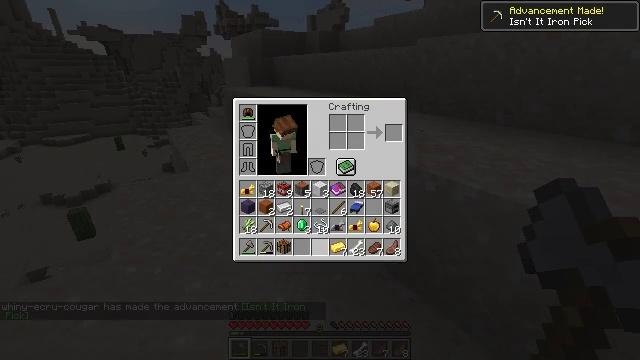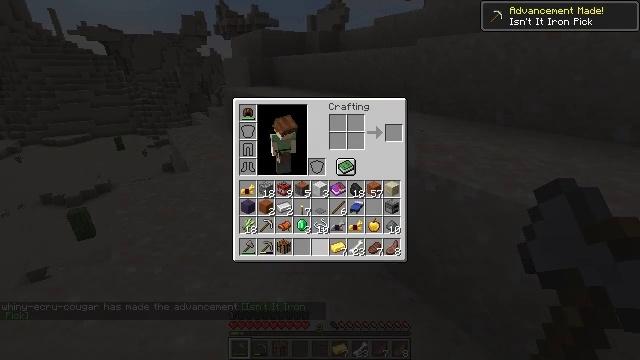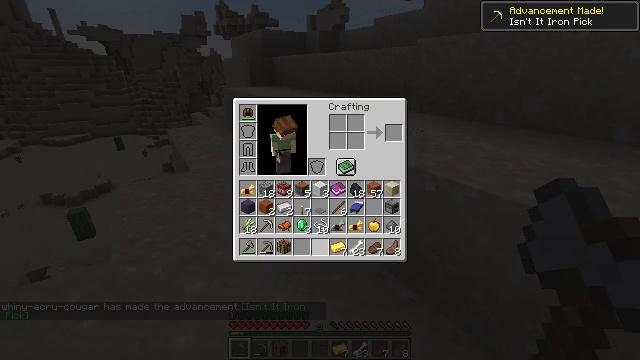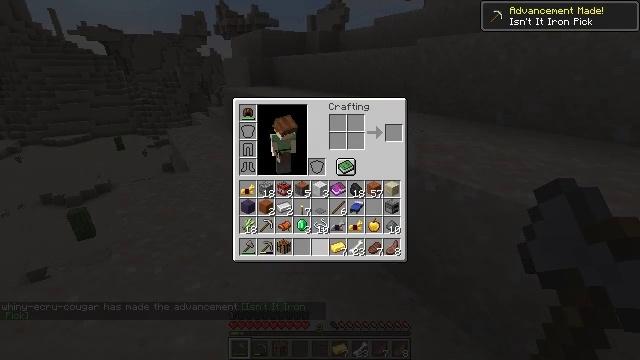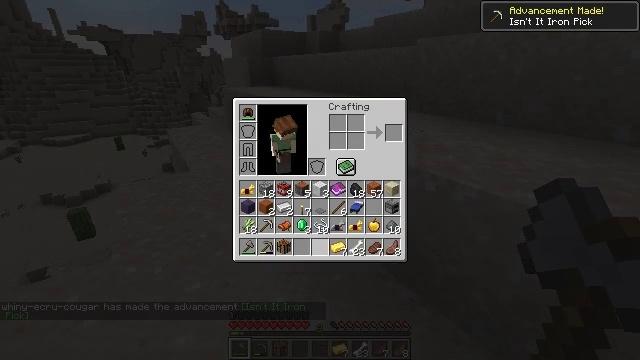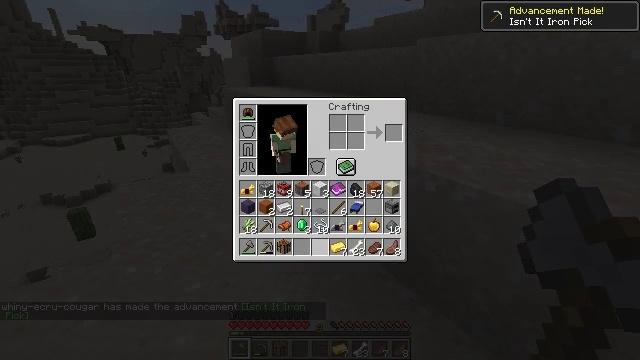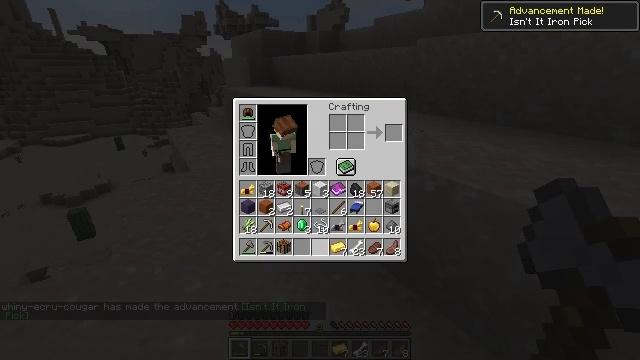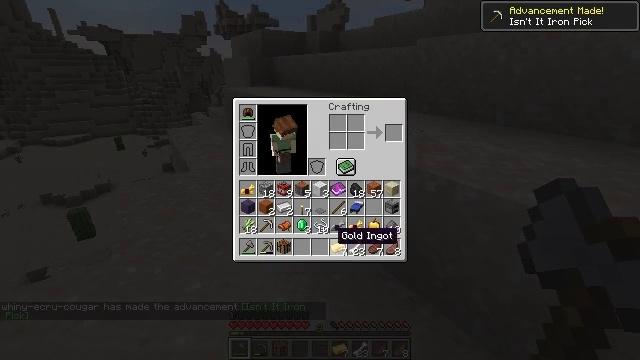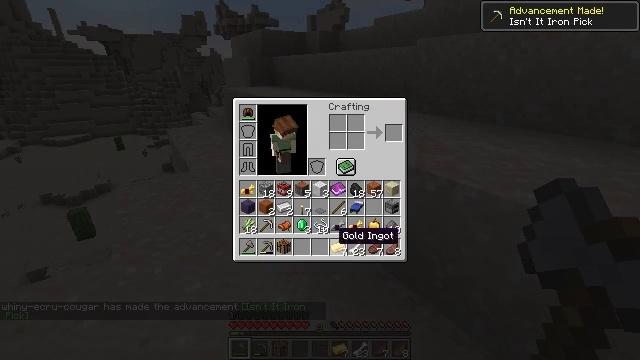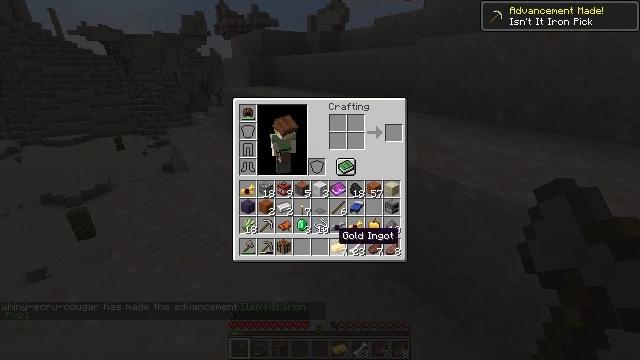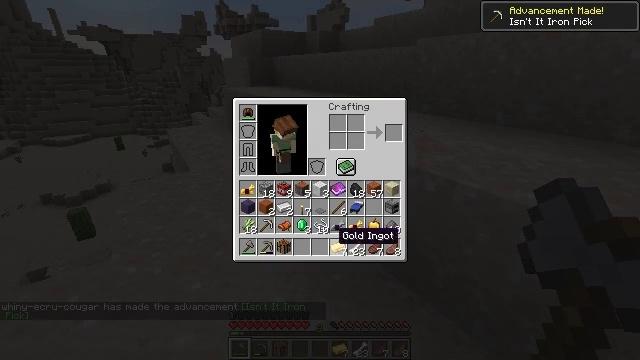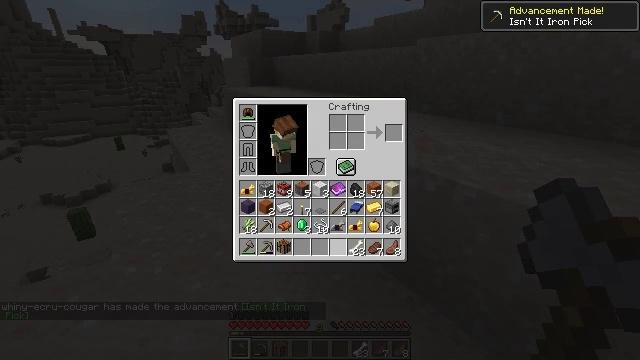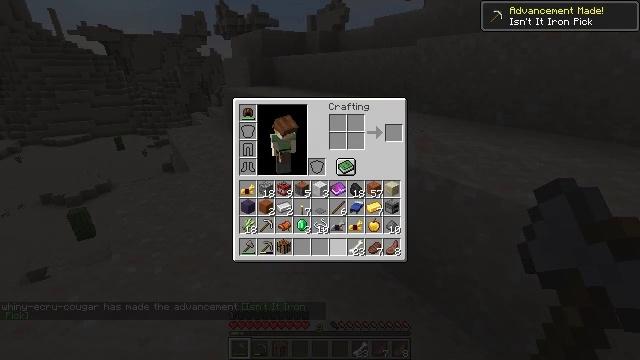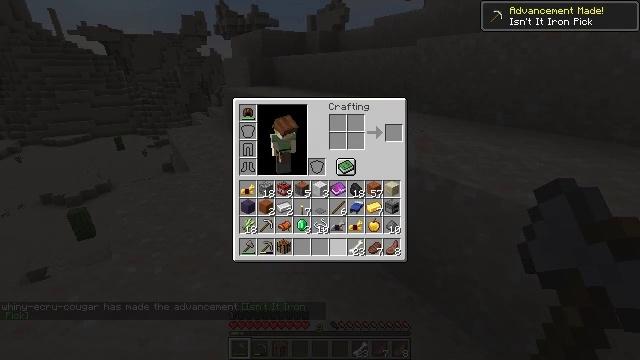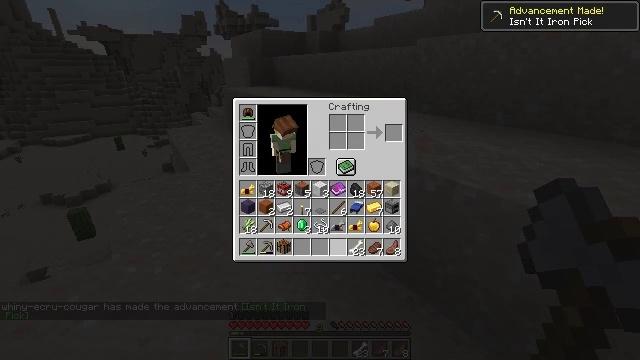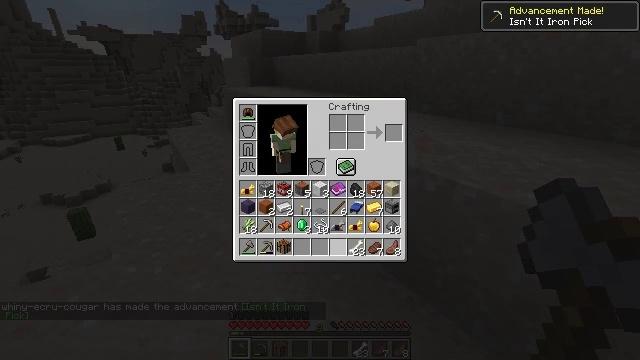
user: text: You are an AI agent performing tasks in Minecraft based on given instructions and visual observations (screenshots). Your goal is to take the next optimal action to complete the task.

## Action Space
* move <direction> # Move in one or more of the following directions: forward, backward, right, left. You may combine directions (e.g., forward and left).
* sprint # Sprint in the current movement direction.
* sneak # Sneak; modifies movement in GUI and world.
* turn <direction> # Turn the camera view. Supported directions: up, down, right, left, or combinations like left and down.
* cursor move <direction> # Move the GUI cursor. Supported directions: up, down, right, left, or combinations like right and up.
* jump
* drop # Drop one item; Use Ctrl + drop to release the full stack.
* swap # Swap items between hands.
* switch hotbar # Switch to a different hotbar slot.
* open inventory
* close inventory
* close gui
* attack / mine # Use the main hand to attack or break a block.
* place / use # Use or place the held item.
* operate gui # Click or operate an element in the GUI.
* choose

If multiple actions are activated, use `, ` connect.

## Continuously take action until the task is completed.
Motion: motion action
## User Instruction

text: Remove a stone pressure plate from the inventory.
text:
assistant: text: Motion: sneak
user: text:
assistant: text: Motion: sneak
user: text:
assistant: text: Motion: sneak
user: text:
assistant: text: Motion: sneak
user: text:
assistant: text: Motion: sneak
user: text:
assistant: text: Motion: sneak
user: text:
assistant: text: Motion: sneak
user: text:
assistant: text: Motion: sneak
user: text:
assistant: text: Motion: sneak
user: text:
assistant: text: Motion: sneak
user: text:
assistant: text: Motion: sneak, operate gui
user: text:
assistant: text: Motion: sneak, operate gui
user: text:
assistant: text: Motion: sneak, operate gui
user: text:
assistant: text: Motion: sneak
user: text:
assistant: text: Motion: sneak
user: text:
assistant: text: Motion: sneak
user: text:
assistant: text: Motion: sneak
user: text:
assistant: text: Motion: sneak
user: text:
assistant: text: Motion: sneak
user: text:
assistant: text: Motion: sneak
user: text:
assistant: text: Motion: sneak
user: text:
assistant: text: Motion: sneak
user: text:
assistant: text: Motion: sneak
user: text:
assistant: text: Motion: sneak
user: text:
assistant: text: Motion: sneak
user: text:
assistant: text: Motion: sneak
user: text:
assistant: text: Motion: sneak
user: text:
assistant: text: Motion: sneak
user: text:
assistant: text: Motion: sneak
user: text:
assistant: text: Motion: sneak